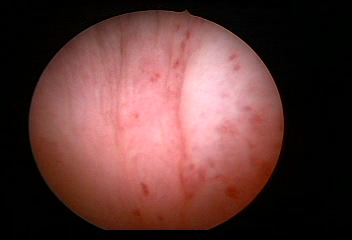
Modality: WLC
Class: Normal mucosa
Bladder cancer association: No